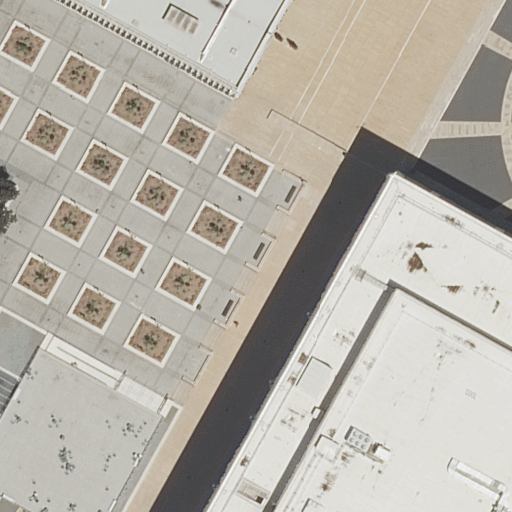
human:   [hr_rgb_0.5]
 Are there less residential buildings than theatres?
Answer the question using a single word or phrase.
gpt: no

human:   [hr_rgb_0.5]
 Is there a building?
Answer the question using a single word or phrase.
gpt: yes

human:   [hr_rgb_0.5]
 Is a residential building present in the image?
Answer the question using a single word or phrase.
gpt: yes

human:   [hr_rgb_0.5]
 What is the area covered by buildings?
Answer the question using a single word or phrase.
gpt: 3946m2

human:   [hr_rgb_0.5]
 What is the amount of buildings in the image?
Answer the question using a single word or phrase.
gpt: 2

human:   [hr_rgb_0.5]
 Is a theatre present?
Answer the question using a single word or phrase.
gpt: yes

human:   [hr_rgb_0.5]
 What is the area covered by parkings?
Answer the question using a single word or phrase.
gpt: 6846m2

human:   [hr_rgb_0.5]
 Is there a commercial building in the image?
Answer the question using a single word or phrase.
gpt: no

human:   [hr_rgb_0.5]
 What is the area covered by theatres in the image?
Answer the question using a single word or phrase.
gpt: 3946m2

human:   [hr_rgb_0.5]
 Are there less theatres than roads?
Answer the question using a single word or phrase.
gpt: yes

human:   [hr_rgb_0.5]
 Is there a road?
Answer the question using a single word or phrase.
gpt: yes

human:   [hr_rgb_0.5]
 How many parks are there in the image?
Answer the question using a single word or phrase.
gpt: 1

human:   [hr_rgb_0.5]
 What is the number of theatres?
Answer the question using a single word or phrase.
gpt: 2

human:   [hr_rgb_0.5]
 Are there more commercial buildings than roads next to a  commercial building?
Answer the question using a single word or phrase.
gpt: no

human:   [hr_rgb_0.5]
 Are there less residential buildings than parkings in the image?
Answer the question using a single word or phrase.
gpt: no

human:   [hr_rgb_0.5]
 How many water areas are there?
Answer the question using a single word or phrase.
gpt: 0

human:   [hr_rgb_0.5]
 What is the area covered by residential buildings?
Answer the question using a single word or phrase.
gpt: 3946m2

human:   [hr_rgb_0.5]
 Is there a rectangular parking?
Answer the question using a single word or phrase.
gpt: yes

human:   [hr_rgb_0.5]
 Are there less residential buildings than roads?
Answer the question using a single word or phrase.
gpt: yes

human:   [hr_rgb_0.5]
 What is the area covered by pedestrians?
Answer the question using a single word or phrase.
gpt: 447m2

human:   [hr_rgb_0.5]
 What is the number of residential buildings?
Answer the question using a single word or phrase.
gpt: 2

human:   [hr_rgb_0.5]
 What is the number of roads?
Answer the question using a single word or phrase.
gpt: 4

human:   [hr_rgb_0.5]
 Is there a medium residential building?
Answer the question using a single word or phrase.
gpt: no

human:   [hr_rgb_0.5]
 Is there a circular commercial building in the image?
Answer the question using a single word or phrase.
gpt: no

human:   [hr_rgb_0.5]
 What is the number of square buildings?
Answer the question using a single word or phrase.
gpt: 0

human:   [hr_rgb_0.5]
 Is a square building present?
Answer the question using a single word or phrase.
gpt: no

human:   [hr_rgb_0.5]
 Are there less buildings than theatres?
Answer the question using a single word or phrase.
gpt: no

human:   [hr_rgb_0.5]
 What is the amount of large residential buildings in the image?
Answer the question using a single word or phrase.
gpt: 2

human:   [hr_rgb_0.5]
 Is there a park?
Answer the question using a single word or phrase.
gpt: yes

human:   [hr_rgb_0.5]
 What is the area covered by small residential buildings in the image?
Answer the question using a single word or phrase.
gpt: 0m2

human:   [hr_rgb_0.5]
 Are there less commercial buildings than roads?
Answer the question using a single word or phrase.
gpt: yes

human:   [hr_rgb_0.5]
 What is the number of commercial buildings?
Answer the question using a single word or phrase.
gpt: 0

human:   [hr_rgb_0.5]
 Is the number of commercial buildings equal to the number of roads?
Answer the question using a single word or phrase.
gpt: no

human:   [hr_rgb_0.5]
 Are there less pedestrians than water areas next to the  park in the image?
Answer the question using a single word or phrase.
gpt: no

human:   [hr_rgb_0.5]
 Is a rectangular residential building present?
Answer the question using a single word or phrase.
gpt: yes

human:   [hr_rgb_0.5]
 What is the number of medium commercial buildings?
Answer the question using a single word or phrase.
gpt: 0

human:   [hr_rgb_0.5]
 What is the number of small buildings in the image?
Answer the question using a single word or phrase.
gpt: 0

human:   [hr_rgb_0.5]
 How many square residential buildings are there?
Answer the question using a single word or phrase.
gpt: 0

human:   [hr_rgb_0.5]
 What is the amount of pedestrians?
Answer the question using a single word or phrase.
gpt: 1

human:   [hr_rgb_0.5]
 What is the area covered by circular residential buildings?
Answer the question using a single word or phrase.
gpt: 0m2

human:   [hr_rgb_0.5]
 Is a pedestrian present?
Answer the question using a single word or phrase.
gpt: yes

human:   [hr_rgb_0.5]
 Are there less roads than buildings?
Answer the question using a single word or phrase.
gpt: no

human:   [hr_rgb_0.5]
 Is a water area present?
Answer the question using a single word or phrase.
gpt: no

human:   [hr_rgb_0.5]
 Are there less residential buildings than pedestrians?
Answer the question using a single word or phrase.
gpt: no

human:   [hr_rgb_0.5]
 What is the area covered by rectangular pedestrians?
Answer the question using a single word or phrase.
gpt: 447m2

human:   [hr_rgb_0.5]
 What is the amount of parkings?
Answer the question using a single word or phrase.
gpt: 1

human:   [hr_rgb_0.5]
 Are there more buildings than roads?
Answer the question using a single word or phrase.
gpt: no

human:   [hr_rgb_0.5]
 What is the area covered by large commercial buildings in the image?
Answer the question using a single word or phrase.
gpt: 0m2

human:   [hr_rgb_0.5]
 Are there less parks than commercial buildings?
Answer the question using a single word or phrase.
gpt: no

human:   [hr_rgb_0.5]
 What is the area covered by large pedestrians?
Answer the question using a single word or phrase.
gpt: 0m2

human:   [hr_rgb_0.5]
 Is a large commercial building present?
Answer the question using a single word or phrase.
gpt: no

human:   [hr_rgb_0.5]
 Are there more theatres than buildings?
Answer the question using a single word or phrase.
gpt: no

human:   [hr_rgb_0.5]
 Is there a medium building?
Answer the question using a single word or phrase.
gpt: no

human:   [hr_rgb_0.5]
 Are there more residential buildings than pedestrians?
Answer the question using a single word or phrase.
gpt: yes

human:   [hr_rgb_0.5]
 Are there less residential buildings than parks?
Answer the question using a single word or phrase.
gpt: no

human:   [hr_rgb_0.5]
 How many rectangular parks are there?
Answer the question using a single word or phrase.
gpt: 1

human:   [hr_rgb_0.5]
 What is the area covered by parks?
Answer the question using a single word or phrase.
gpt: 2311m2

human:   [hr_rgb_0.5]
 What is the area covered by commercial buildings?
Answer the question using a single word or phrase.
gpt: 0m2

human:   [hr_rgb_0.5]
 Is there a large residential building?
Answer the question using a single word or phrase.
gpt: yes

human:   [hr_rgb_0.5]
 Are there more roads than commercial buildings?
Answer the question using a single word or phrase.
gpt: yes

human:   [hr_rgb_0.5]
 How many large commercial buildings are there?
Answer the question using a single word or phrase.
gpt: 0

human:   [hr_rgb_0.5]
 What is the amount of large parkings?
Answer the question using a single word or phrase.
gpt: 1

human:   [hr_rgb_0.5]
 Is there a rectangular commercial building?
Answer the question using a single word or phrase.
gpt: no

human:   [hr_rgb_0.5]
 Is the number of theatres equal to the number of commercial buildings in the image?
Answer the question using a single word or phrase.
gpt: no